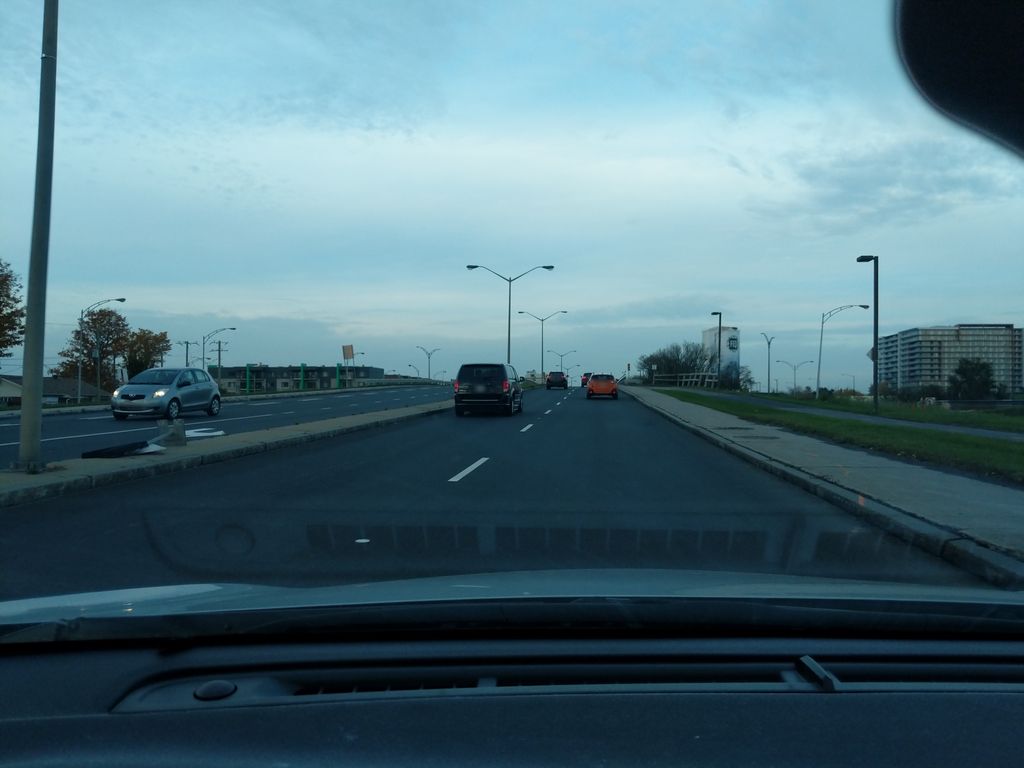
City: quebec_city